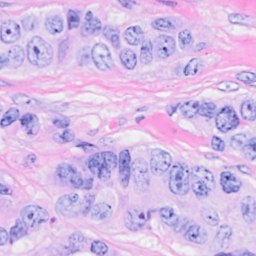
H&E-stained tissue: Breast